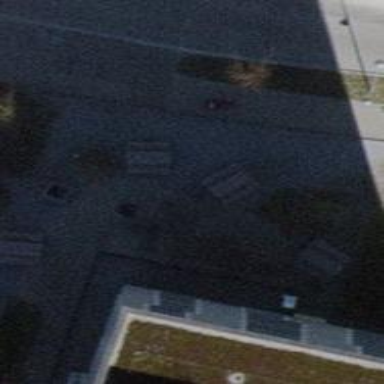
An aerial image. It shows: Brown picnic table in leisure land area.